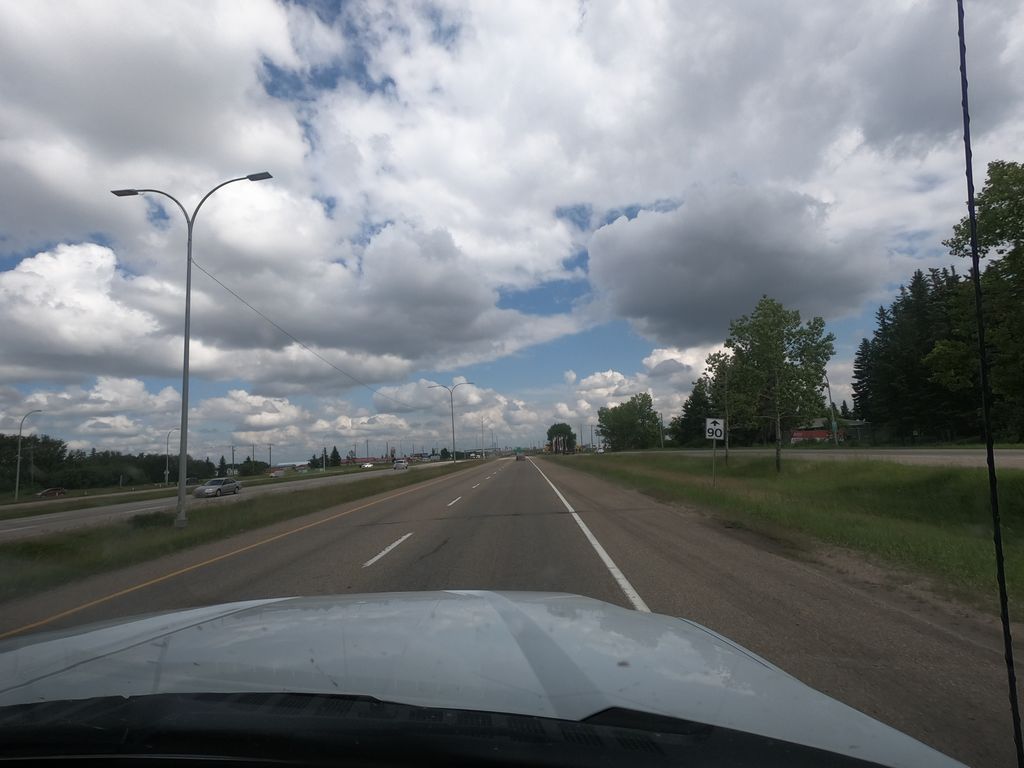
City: edmonton